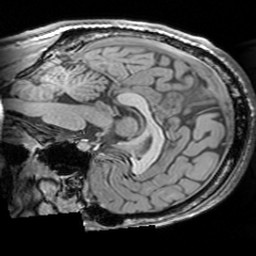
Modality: T1w
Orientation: sagittal
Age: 29
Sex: male
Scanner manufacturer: siemens
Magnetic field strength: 3 T
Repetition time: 1.63 s
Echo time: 0.00311 s